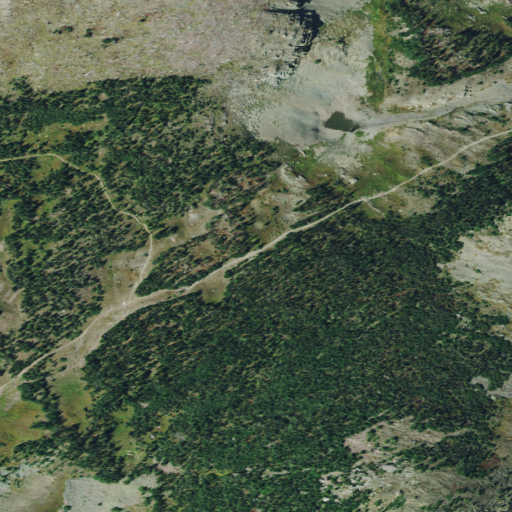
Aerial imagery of gap in Montana named Swiftcurrent Pass containing evergreen forest, shrub, barren land, and grassland